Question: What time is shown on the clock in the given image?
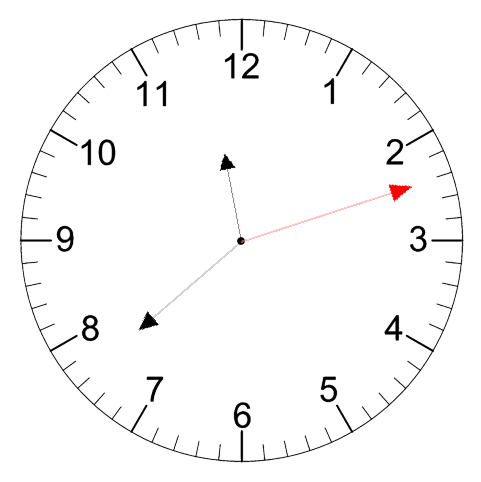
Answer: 11:38:12